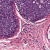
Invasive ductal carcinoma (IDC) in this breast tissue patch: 0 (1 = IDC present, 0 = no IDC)